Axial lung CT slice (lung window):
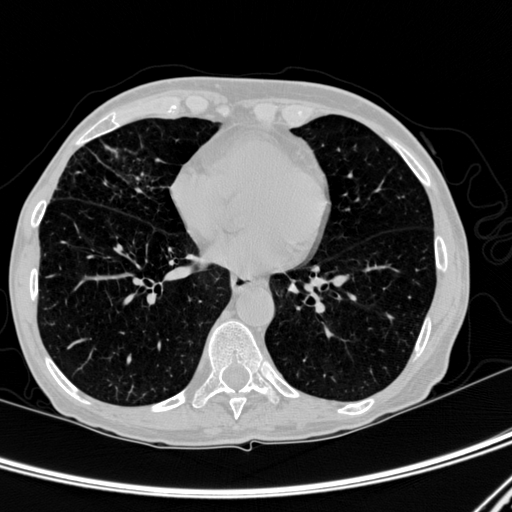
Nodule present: no